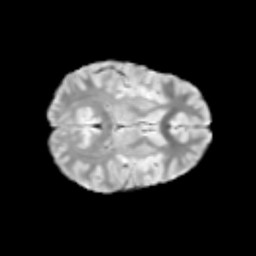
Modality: T2w
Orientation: axial
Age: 10
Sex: female
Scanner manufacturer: siemens
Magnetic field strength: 3 T
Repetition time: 3.8 s
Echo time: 0.07 s